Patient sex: M
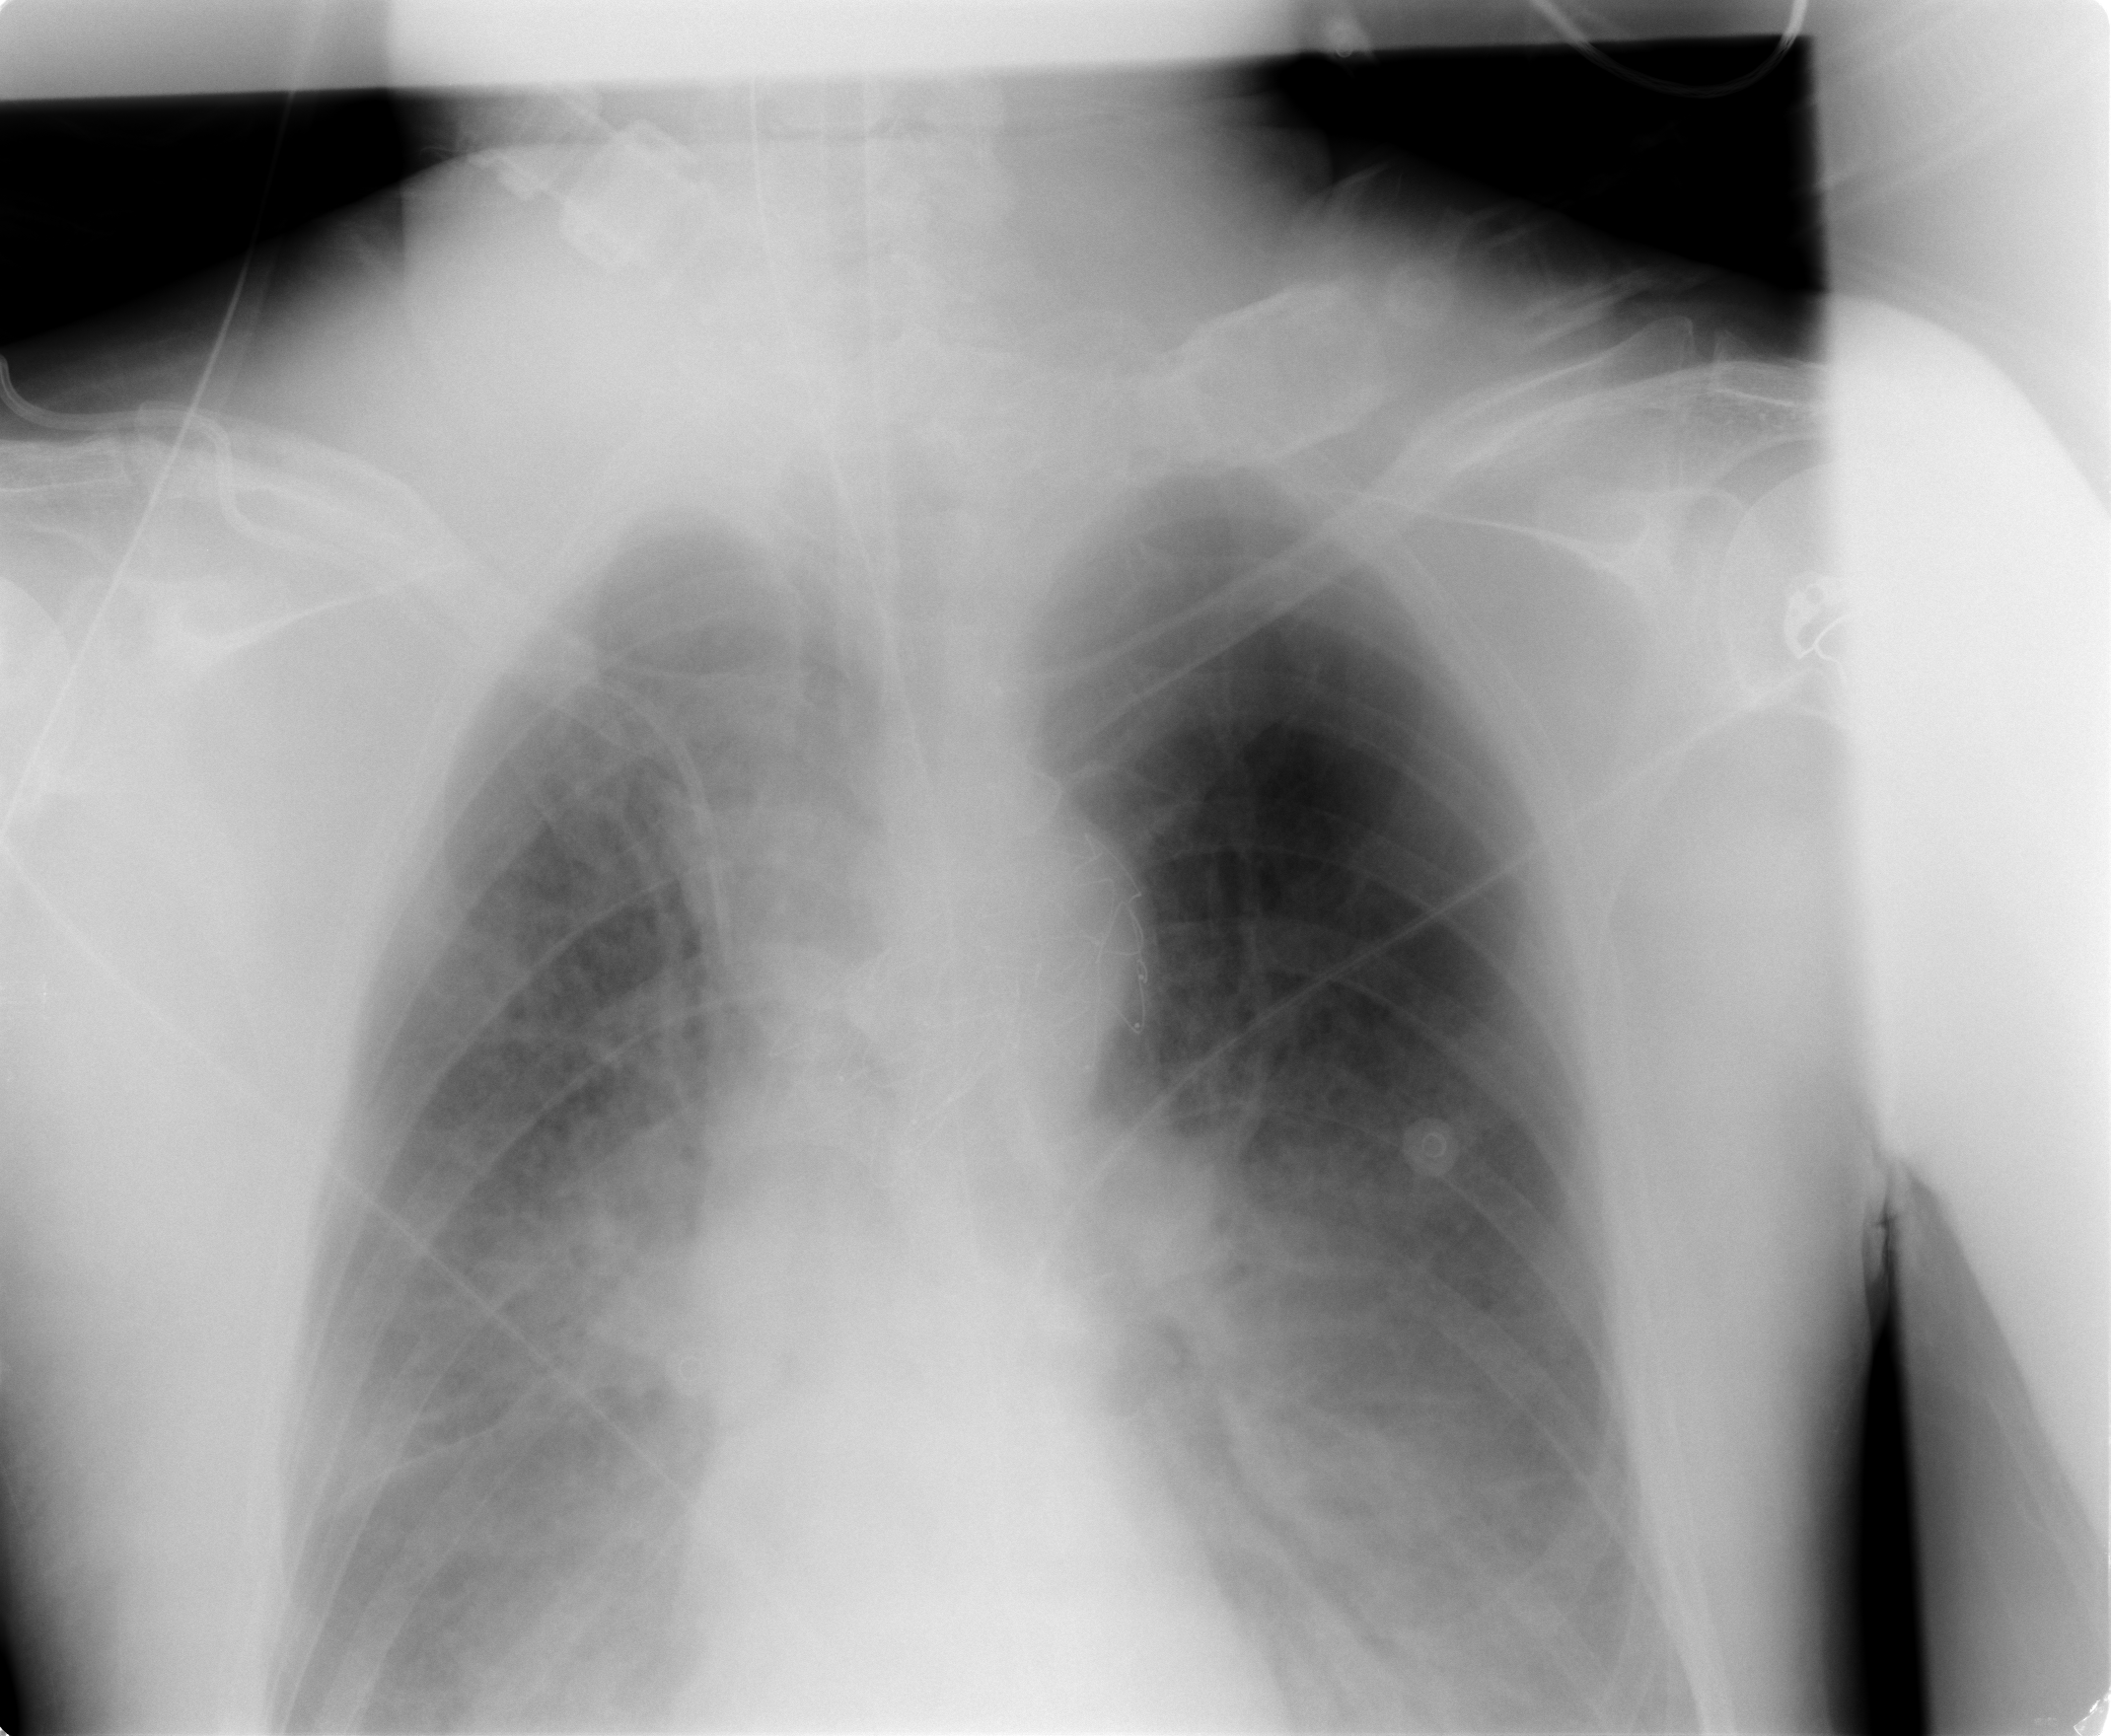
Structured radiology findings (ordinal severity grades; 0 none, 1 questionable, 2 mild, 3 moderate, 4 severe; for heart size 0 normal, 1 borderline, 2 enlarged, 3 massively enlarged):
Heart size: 0
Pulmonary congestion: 3
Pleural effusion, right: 2
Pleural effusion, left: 2
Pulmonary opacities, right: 2
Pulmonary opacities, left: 2
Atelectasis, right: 2
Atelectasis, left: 2